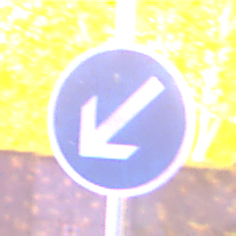
Verkehrszeichen: VorgeschriebeneVorbeifahrtLinks
Umgebung: Outdoor, Urban
Tageszeit: Night
Wetter: PartlyCloudy
Licht: Natural
Jahreszeit: NotSpecified
Kontrast: HighContrast